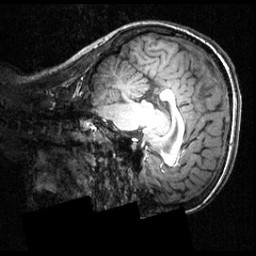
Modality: T1w
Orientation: sagittal
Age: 16
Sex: female
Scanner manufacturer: siemens
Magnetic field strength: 3.951 T
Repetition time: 1.5 s
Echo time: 0.00335 s